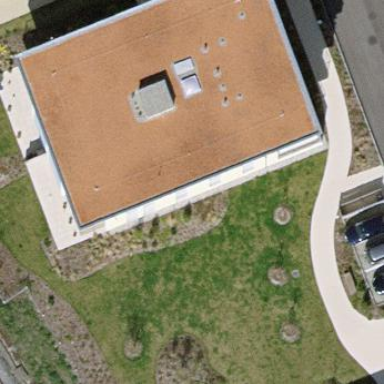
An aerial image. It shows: Flat-roofed residential building.